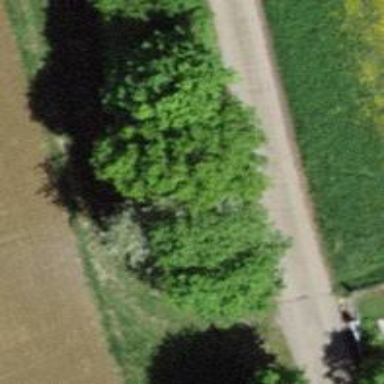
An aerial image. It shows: Hedge acting as barrier.